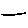
Label: line